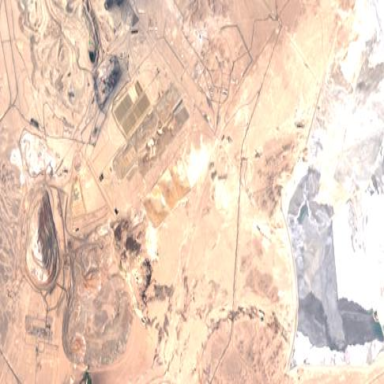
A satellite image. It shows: Industrial area designated for mining activities.